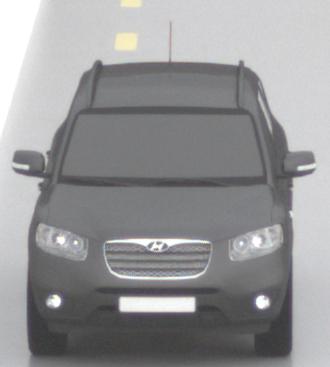
Make: Hyundai
Model: Santa Fe 2.4
Detailed model: Santa Fe (CM)
Model produced from: 2010/01
Model produced until: 2012/09
Doors: 5
Color: gray
Road condition: wet road
Daytime: morning or afternoon
Contrast: low contrast